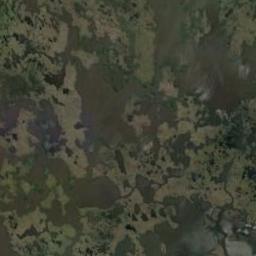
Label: wetland